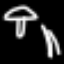
Label: mushroom